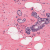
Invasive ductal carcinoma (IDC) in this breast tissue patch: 0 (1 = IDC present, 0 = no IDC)